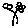
Label: flower